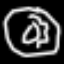
Label: donut